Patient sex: F
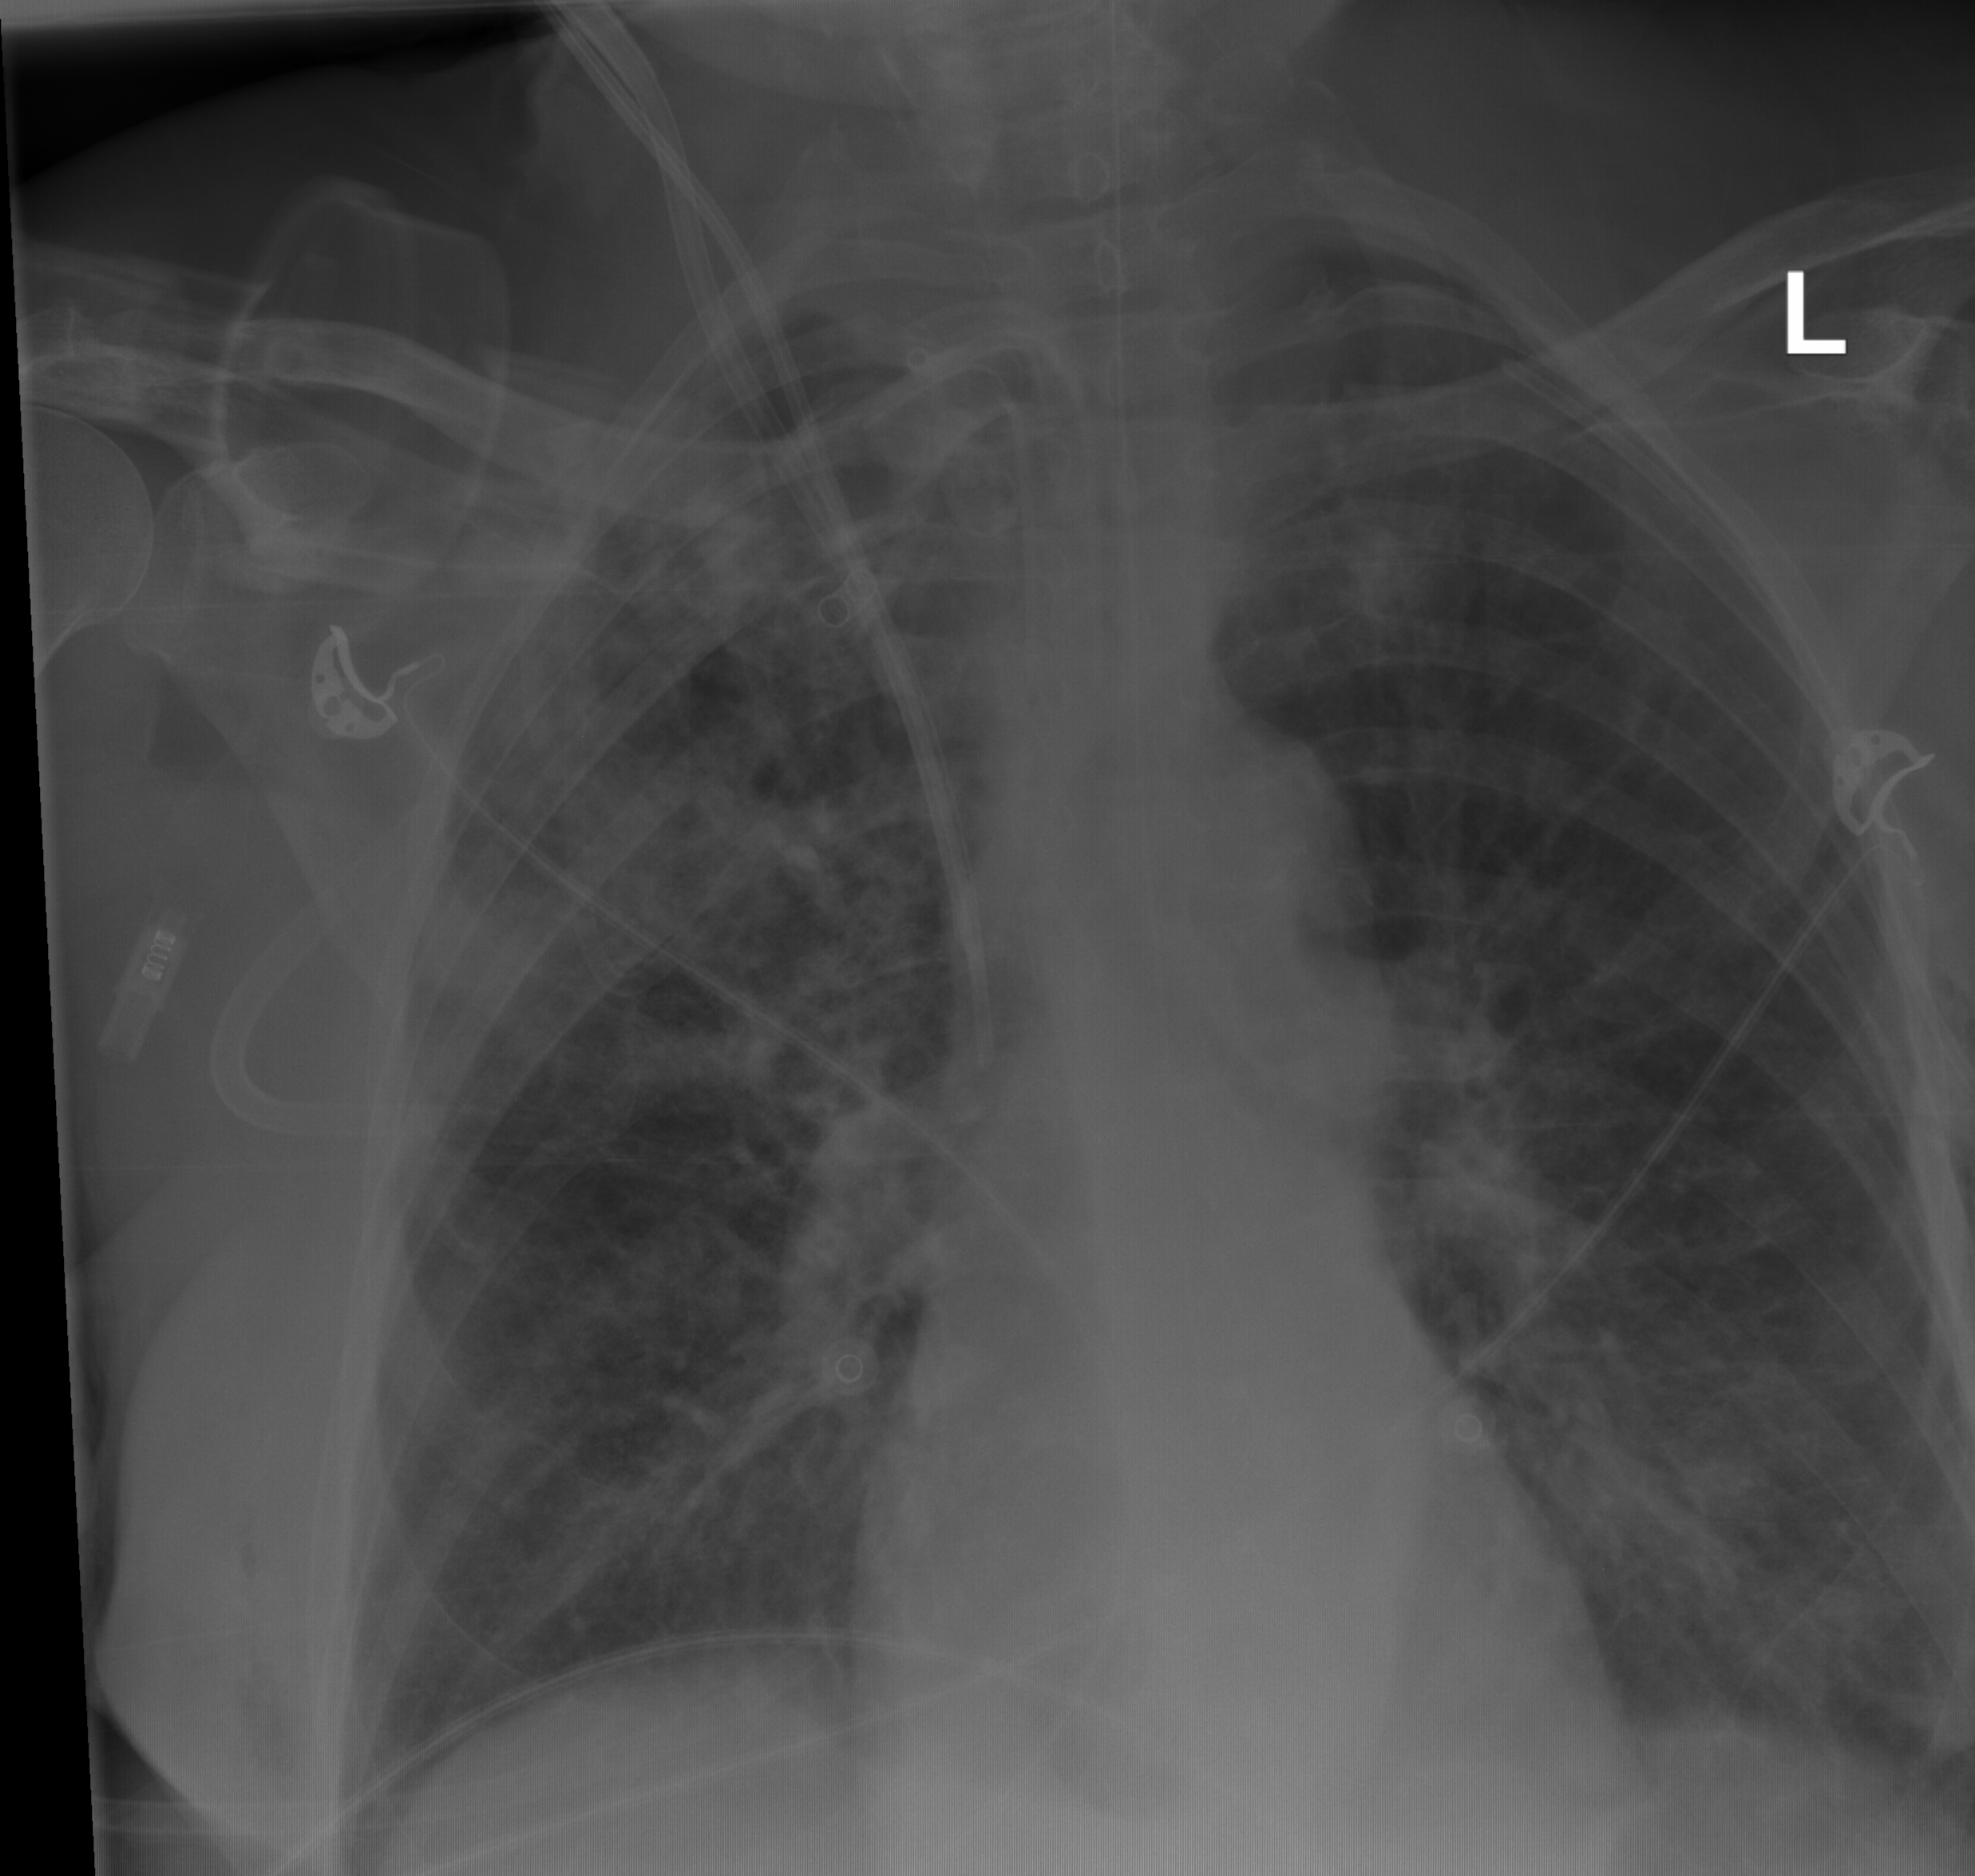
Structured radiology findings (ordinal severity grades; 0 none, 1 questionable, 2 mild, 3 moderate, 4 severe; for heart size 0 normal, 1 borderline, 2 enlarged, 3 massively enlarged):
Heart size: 0
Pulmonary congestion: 0
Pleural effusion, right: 0
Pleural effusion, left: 0
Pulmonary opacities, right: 3
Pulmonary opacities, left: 2
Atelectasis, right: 0
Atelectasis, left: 2